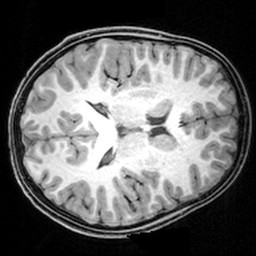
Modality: T1w
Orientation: axial
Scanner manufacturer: siemens
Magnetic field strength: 3 T
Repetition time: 1.9 s
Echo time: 0.00397 s